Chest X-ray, PA view. Patient: 53 years old, sex M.
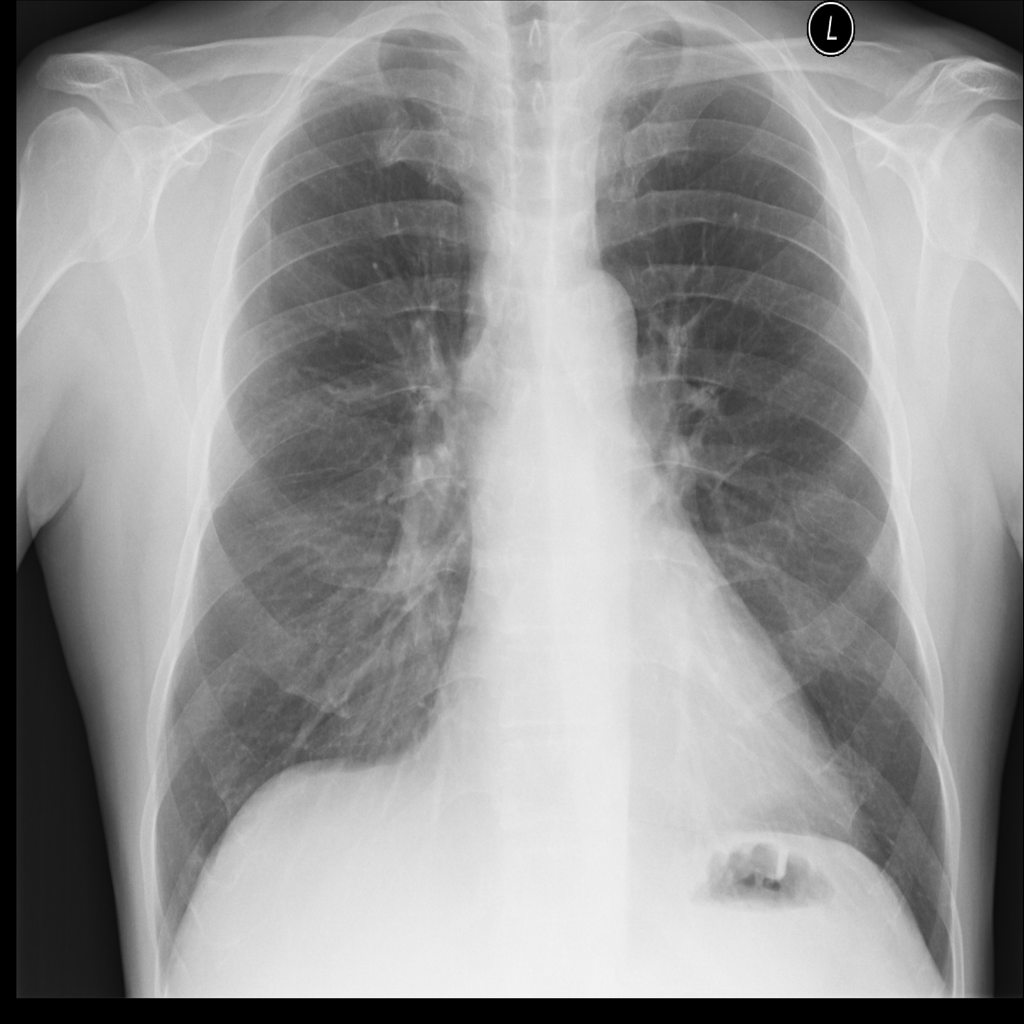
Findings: Infiltration